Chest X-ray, PA view. Patient: 35 years old, sex M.
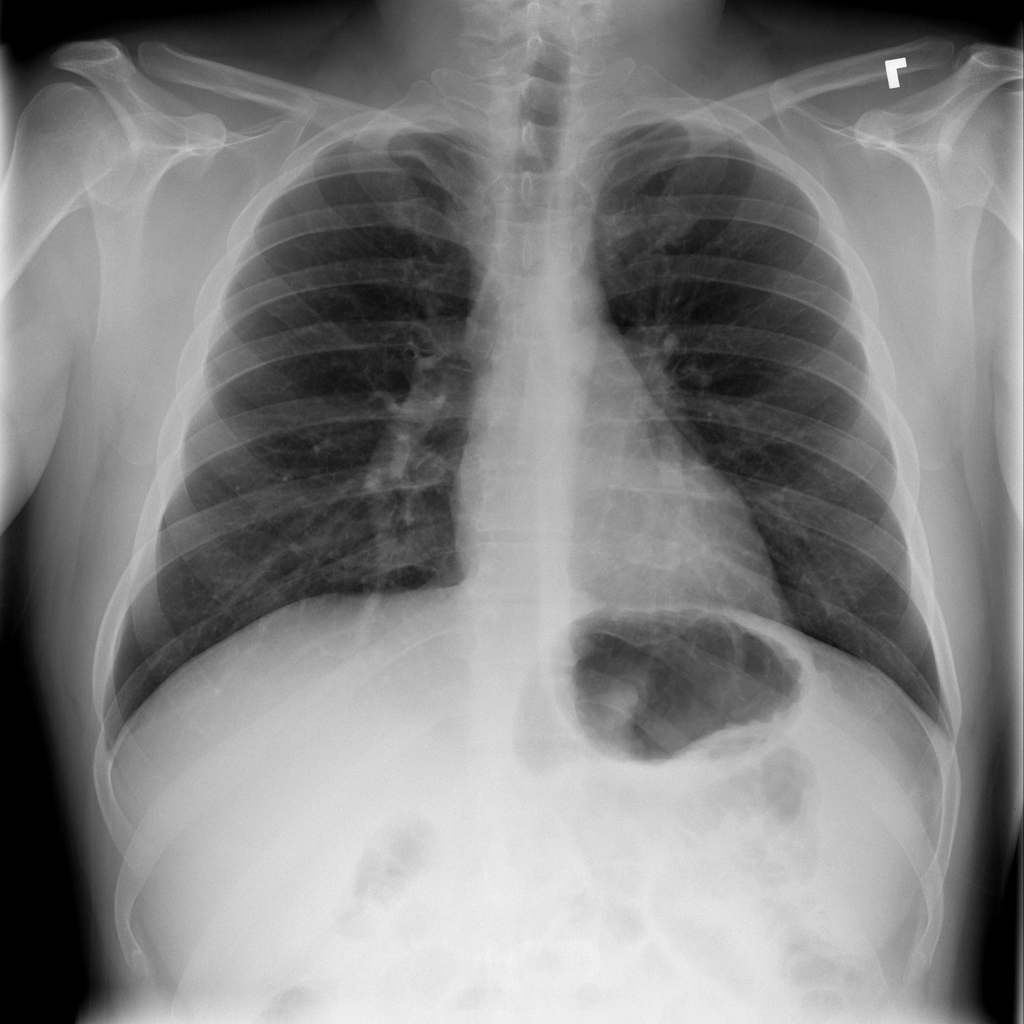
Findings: No Finding